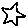
Label: star